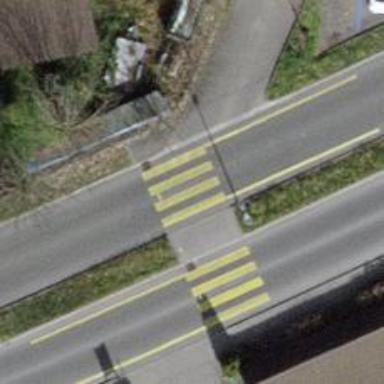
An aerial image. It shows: Marked crossing with zebra stripes on the road.